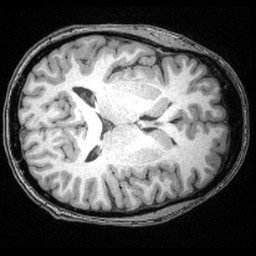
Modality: T1w
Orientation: axial
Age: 31
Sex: female
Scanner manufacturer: siemens
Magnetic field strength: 3 T
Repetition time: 2.4 s
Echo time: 0.00374 s